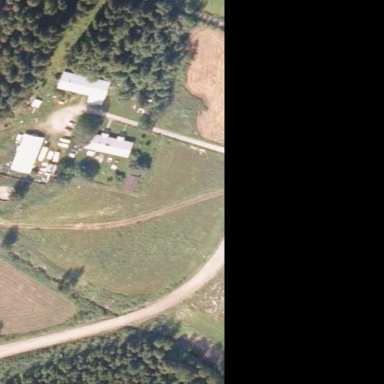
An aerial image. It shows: Farmyard area.